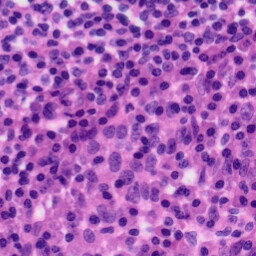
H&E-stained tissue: Tonsil